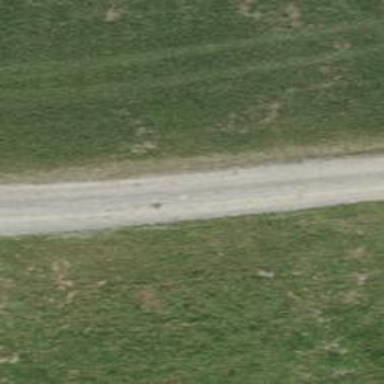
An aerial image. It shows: Compacted track road with grade3 tracktype.